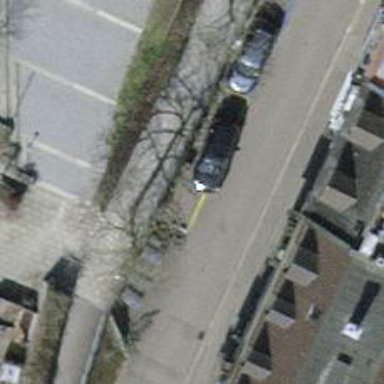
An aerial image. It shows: Disabled parking space.